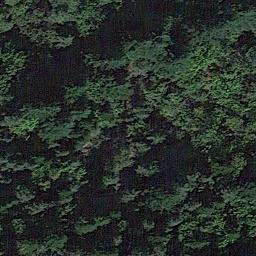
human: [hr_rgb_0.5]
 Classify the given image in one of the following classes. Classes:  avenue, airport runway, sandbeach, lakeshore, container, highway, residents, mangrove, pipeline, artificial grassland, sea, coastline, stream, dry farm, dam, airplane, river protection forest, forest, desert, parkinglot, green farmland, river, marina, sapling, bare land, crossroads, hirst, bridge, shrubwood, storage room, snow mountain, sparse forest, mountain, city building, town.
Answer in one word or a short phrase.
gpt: forest